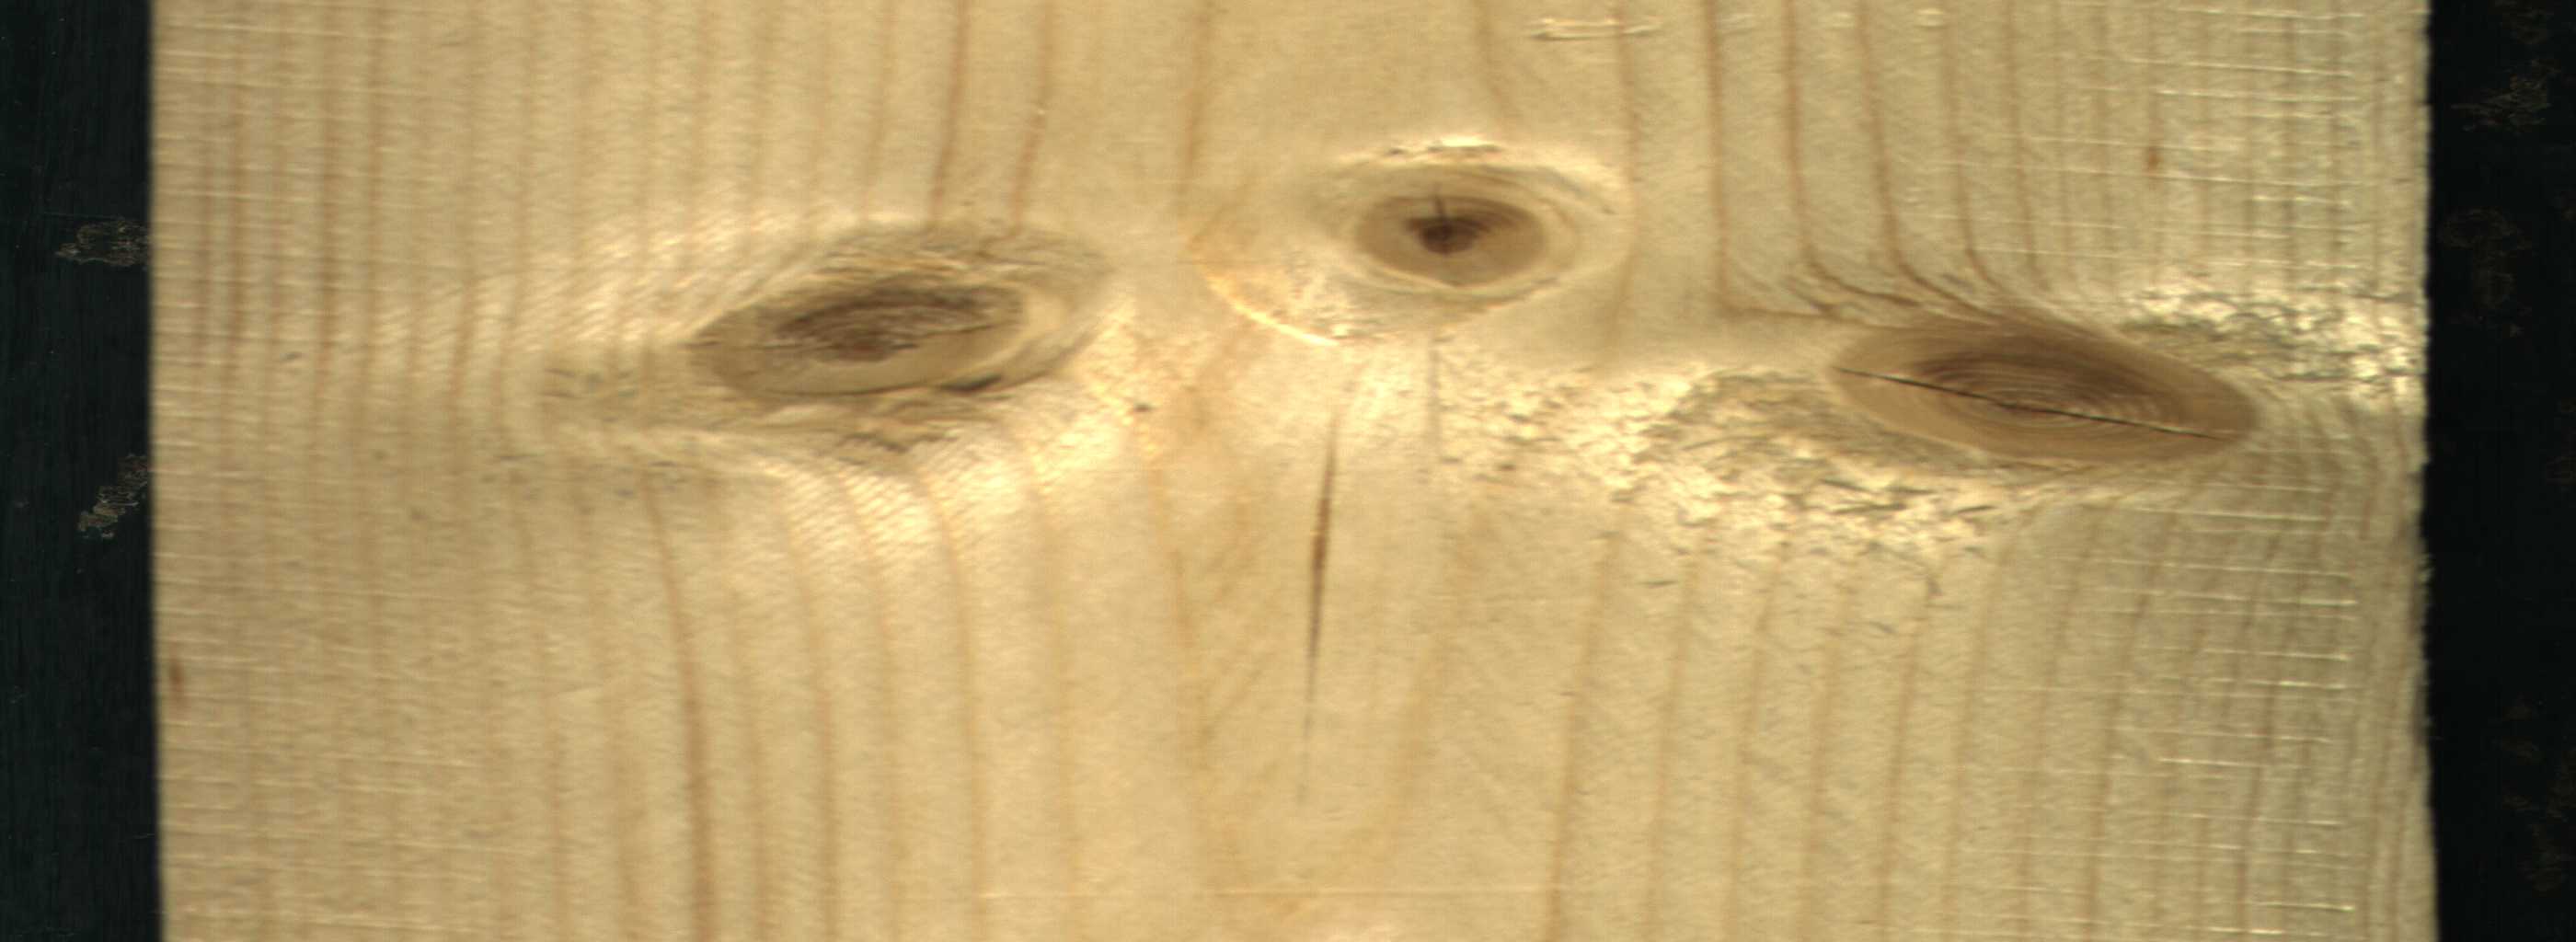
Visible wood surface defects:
knot_with_crack
Live_Knot
Live_Knot